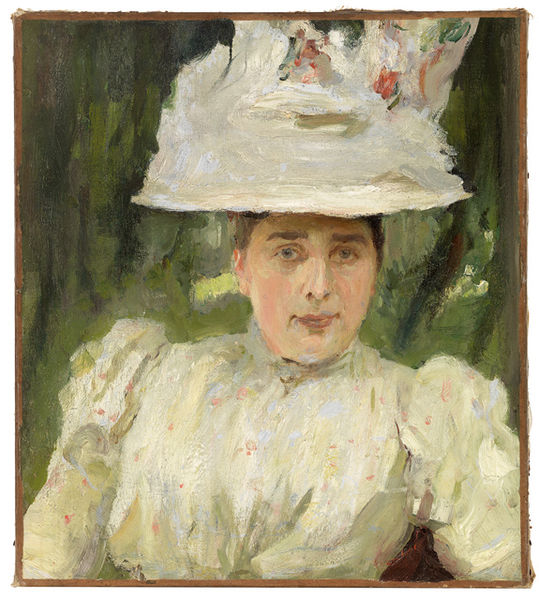
Titel: Princess Meshcherskaia
Künstler: Valentin Serov
Standort: Amherst (Massachusetts, USA)
Institution: Mead Art Museum, Amherst College
Schlagwörter: feathers, hat, red, white, arm, black, dress, face, female, green, hair, lady, nose, painting, portrait, sitting, woman, flowers, pink, brown, flower, skin, tree, ear, girl, head, summer, trees, eyes, forest, garden, plants, bust, gaze, impressionism, chin, mouth, smile, breast, victorian, outside, human, arms, pose, shoulder, front, eye, impressionist, lips, stare, cheek, eyebrows, forehead, sleeves, ugly, european, white dress, edwardian, torso, brows, green background, whites, woman with hat, round face, light green, stoic face, puffy sleeves, crazy gat, crazy hat